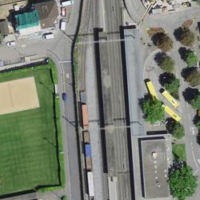
EUNIS habitat code: 57
Species observed at this site:
Corvus corone
Cyanistes caeruleus
Anas platyrhynchos
Sturnus vulgaris
Dendrocopos major
Passer domesticus
Fringilla coelebs
Buteo buteo
Sylvia atricapilla
Turdus merula
Columba palumbus
Phylloscopus collybita
Poecile palustris
Parus major
Erithacus rubecula
Milvus migrans
Milvus milvus
Pica pica
Corvus corax